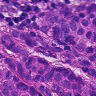
Metastatic tissue present: yes